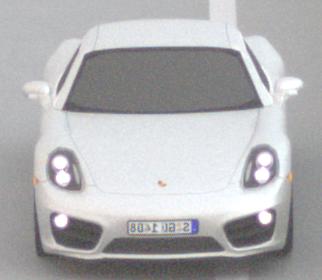
Make: Porsche
Model: Cayman
Detailed model: Cayman (981C)
Model produced from: 2013/03
Model produced until: 2014/04
Doors: 2
Color: white
Road condition: dry road
Daytime: night
Contrast: low contrast